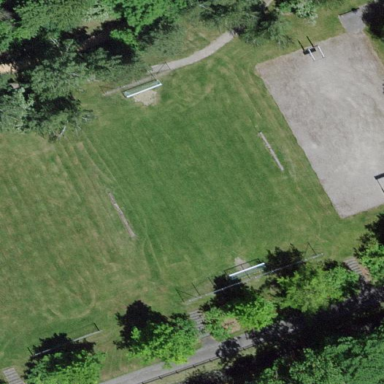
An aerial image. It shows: Soccer pitch for leisureland activities.